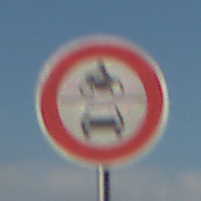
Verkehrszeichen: VerbotKraftfahrzeuge
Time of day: MorningAfternoon
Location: Outdoor (Nature)
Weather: Clear
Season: NotSpecified
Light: Natural